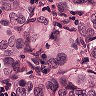
Metastatic tissue present: yes